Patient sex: M
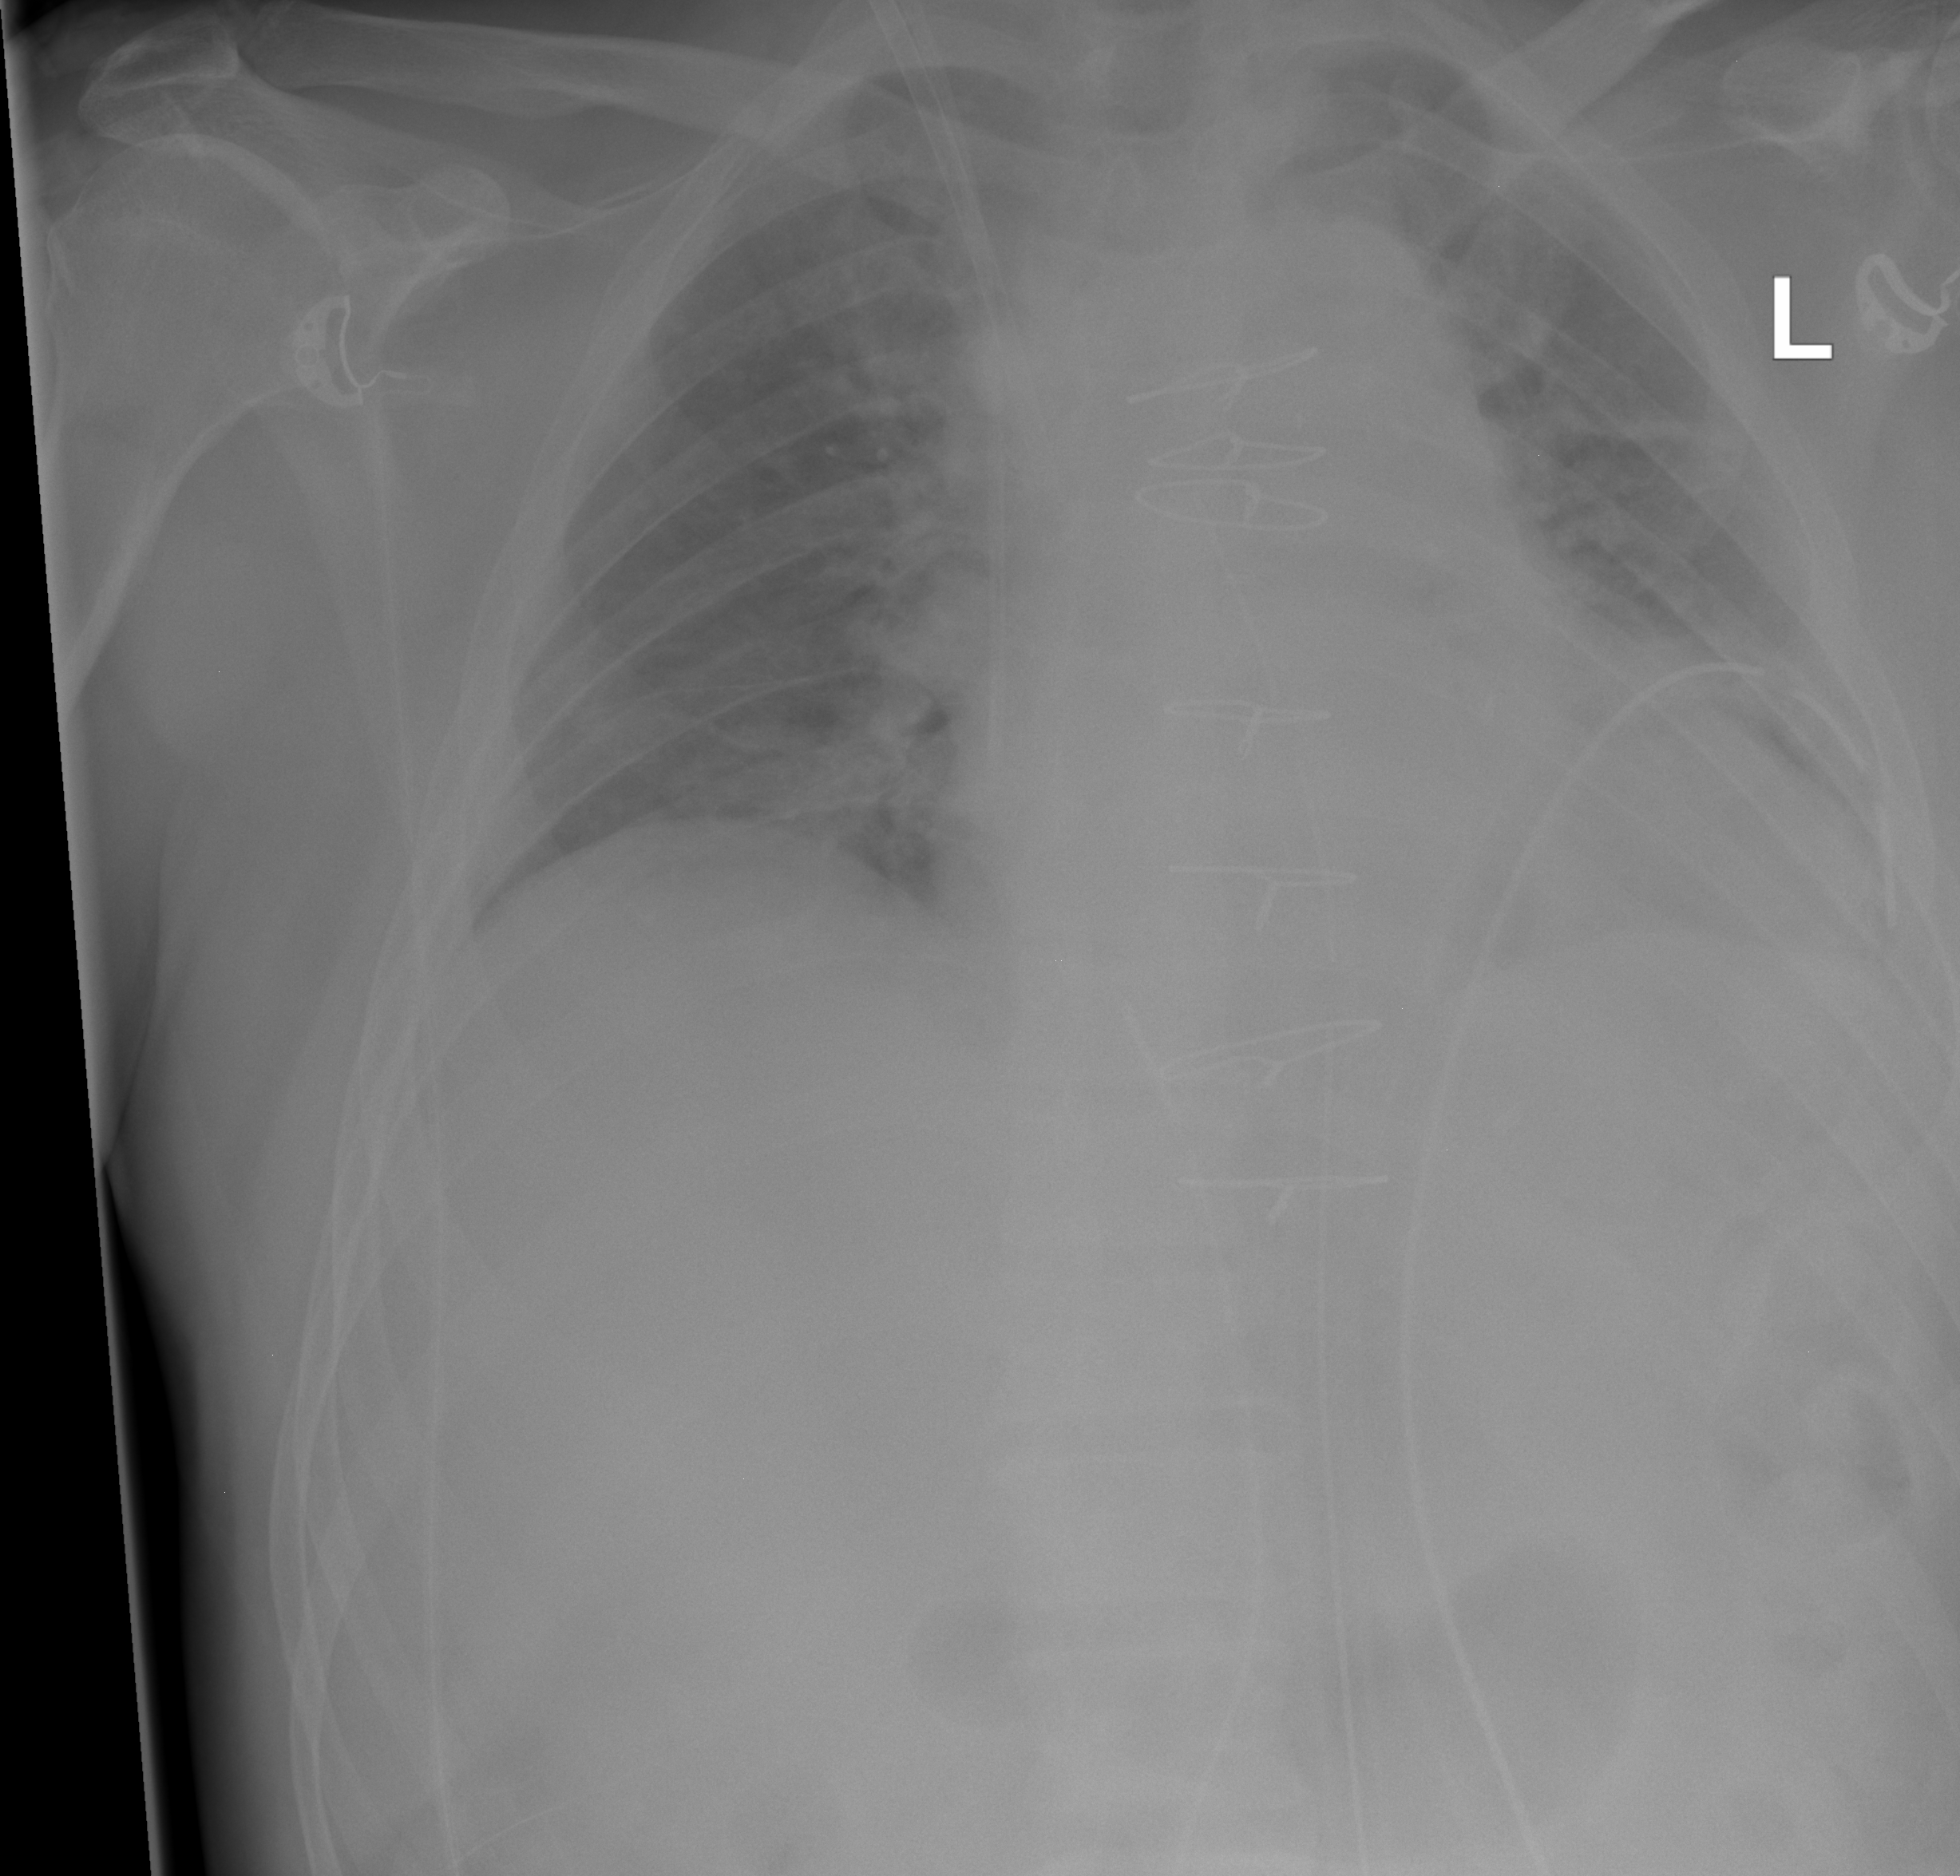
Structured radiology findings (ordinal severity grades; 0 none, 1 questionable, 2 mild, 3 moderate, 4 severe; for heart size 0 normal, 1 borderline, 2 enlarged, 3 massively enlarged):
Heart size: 0
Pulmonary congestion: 0
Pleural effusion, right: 0
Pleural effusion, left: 2
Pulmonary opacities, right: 0
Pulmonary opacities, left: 2
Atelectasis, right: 2
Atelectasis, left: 2